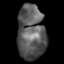
Tissue: lung
Cell type: Epithelial cells
Senescence score: 0.1733
Nuclear area (px): 1492
Mean DAPI intensity: 91.273